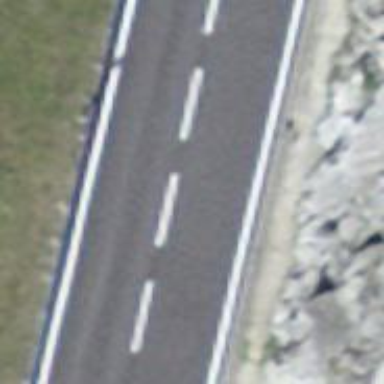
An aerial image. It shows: Asphalt road classified as primary highway.